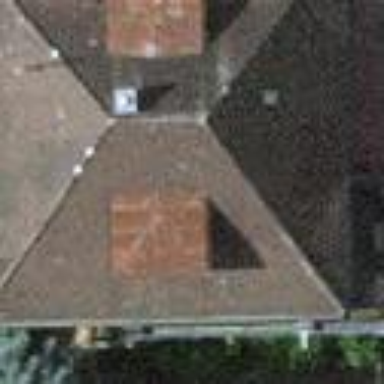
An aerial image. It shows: Residential building with hipped roof.